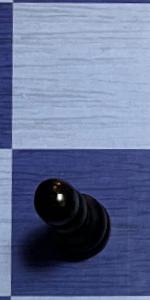
Label: Pawn_Black